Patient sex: M
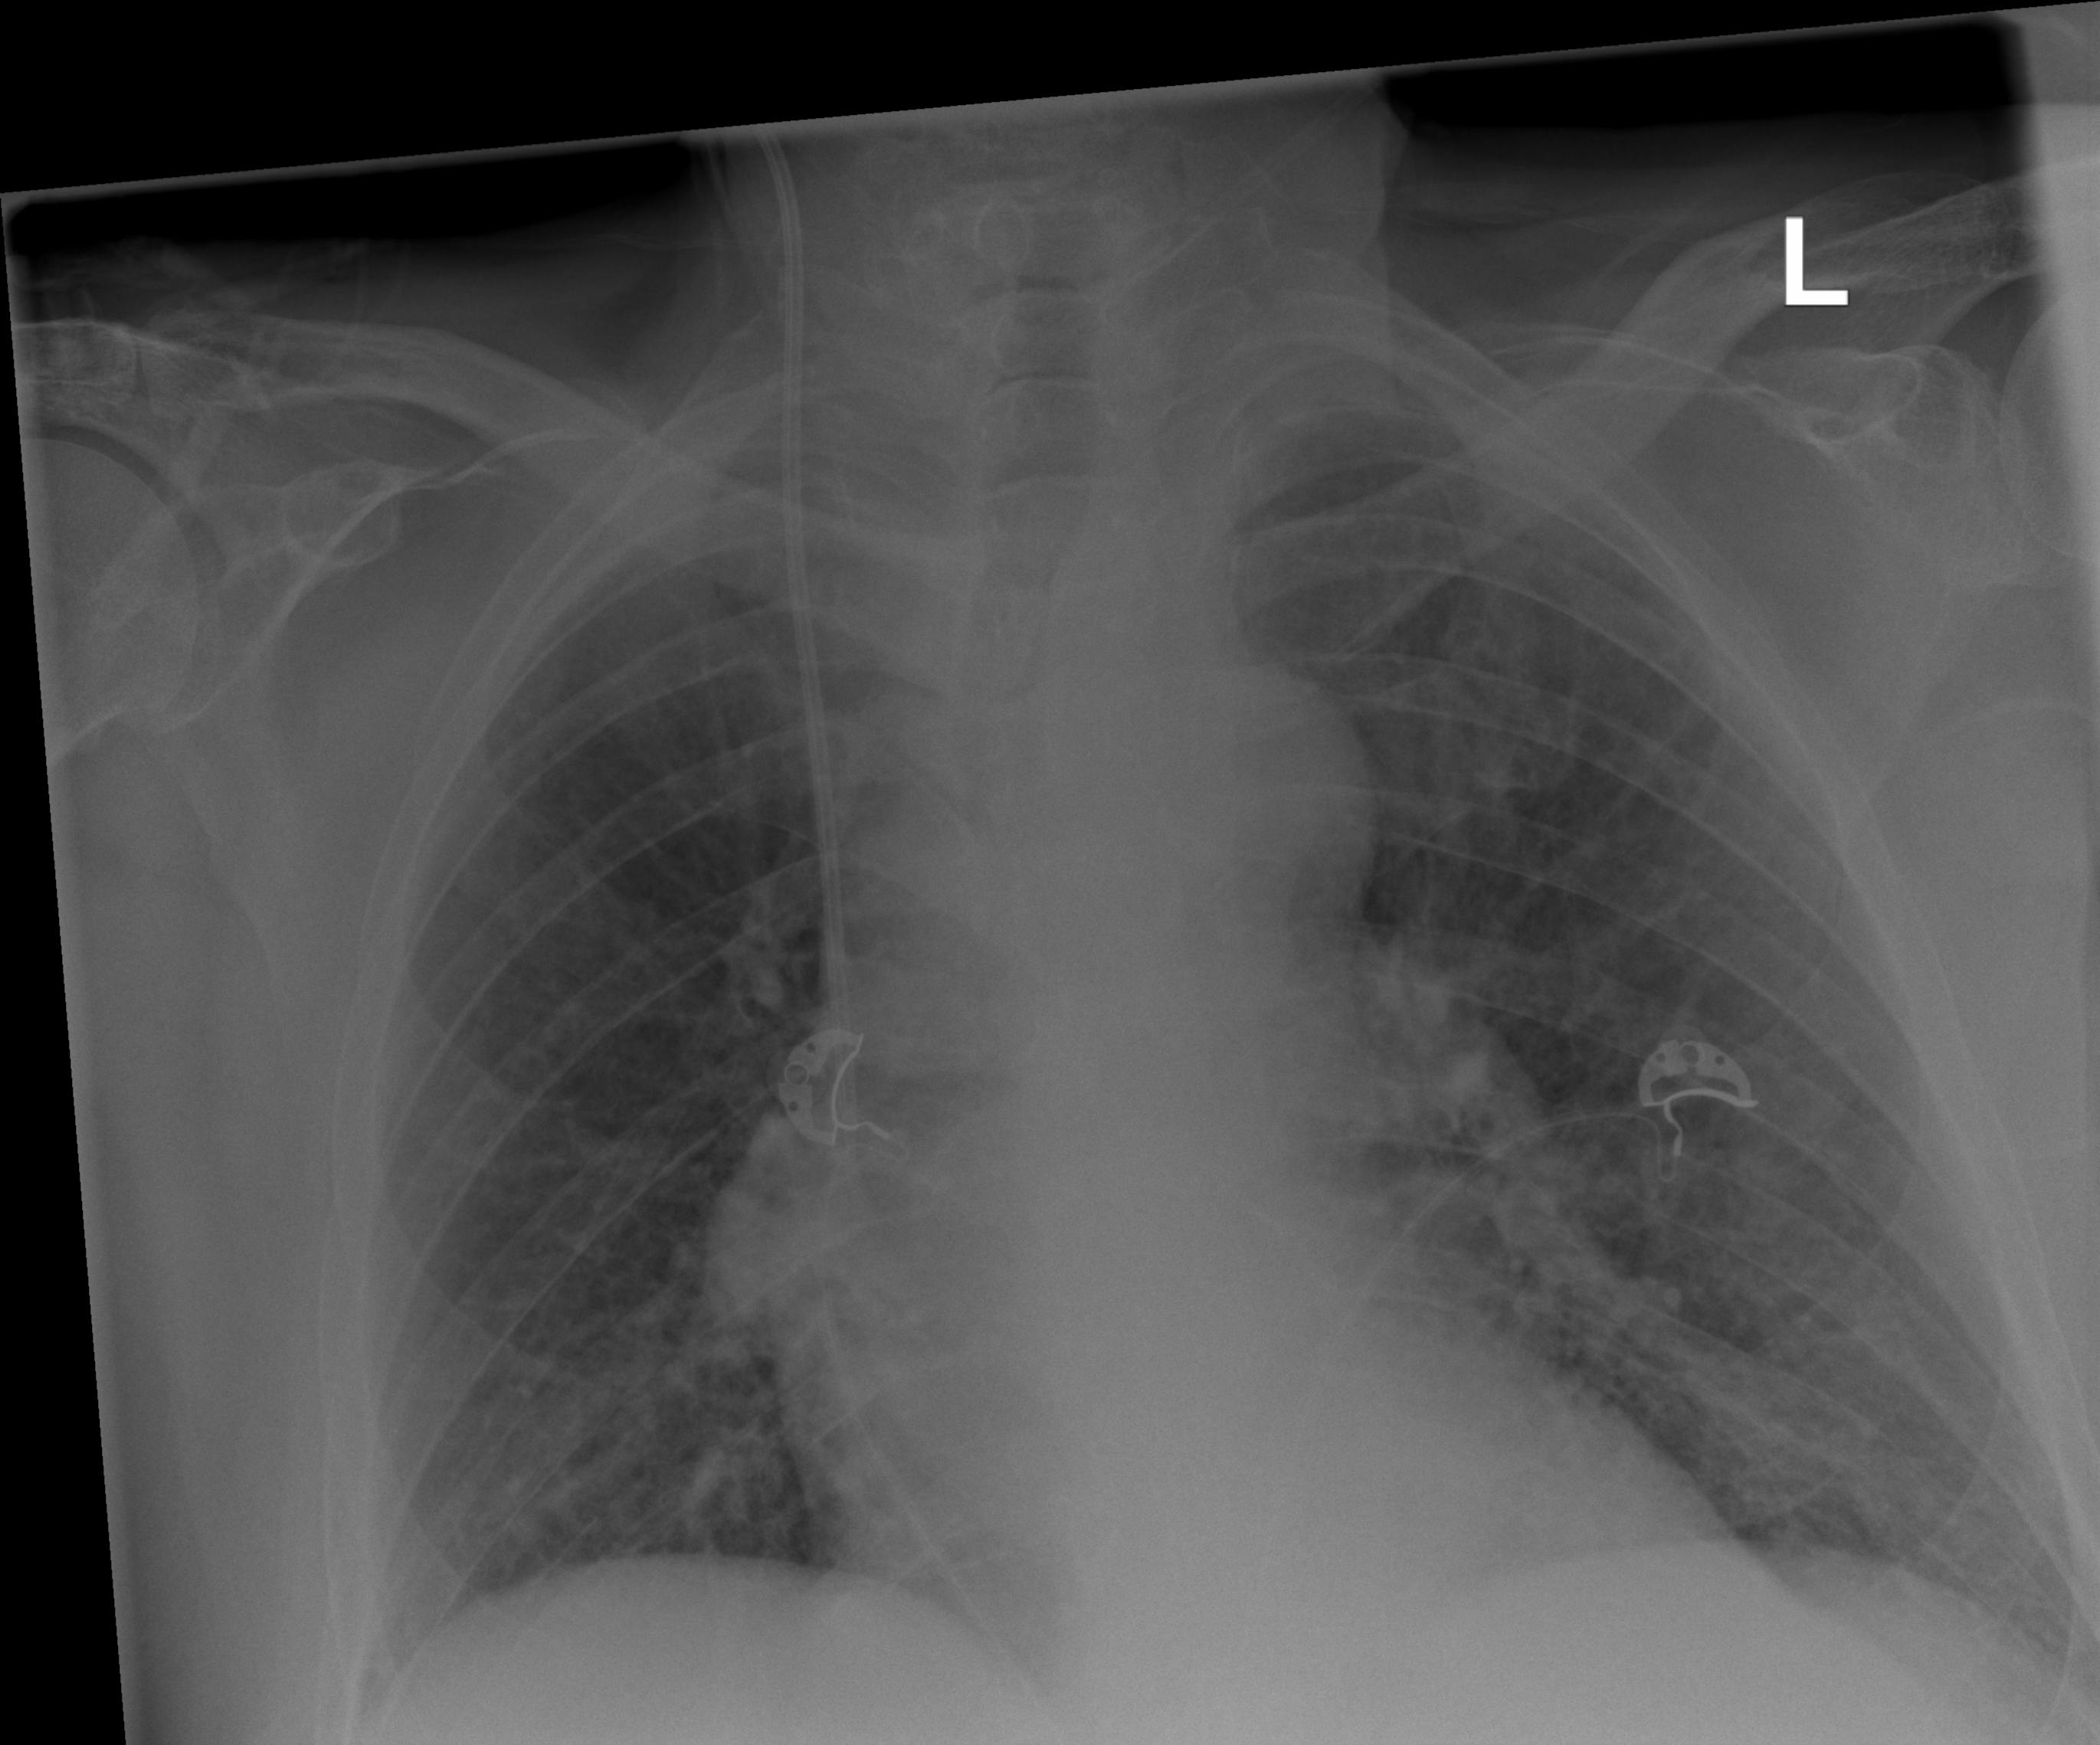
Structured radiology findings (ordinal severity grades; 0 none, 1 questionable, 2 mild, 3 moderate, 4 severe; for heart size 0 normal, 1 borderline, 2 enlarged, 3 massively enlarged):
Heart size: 2
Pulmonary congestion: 2
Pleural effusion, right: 0
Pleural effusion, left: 0
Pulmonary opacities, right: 1
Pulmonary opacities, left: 1
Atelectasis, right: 0
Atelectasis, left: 0